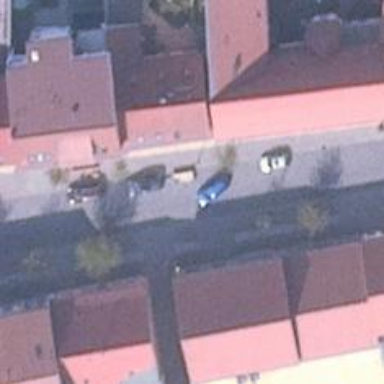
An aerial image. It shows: Residential road with sidewalks on both sides. On-street parallel parking is available on the left lane.